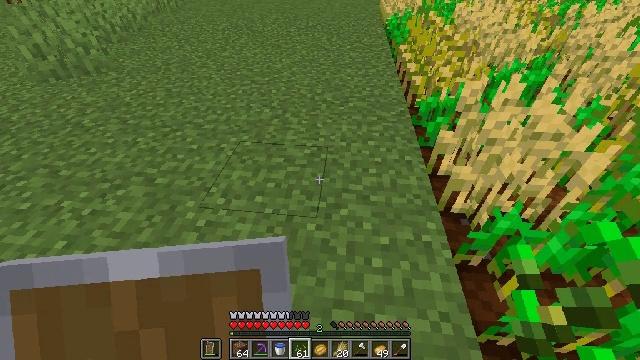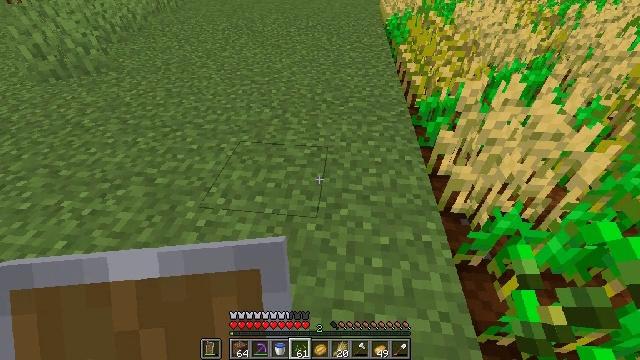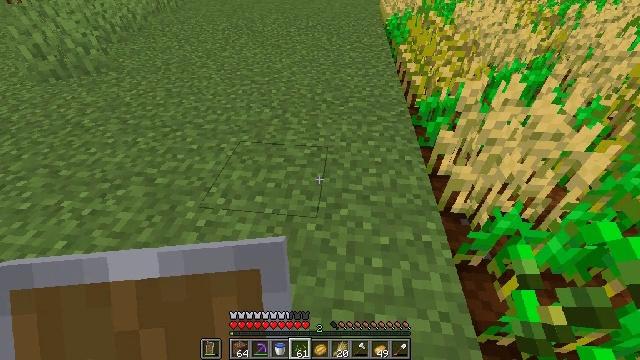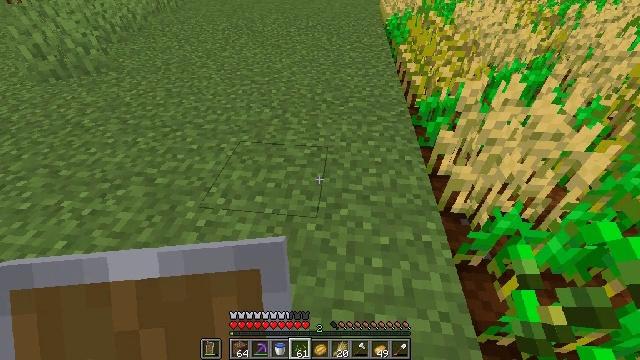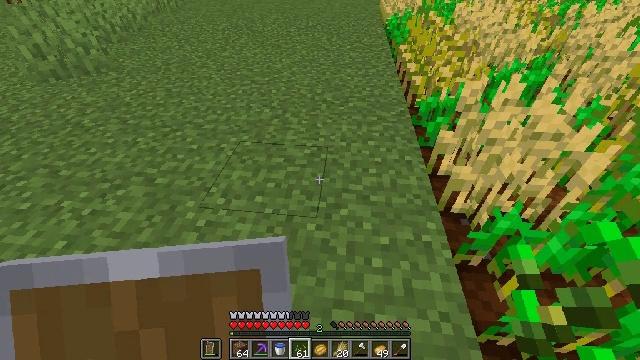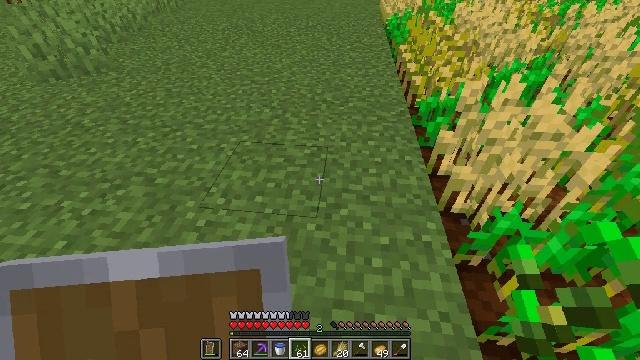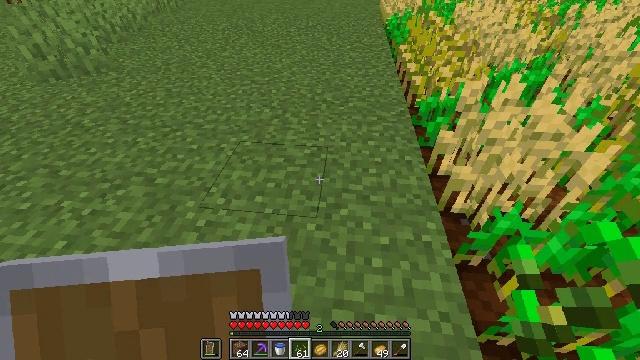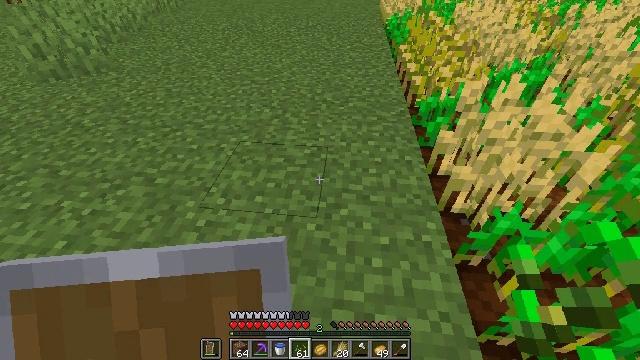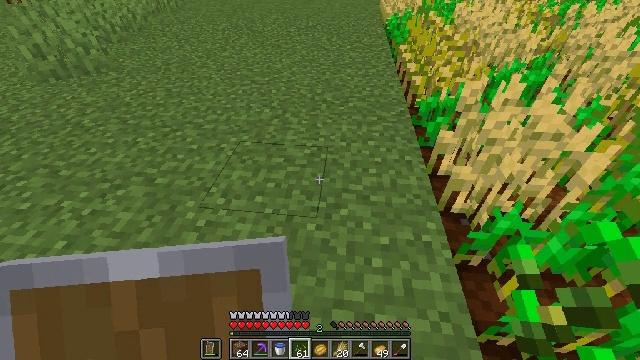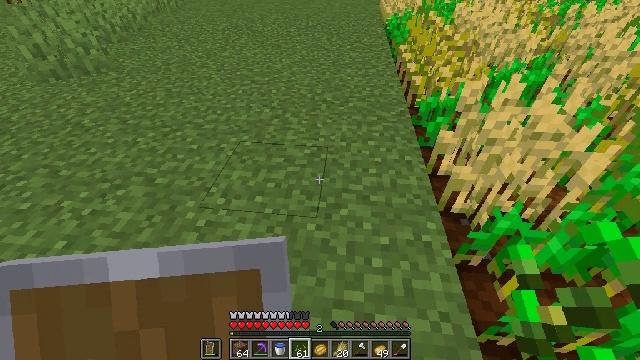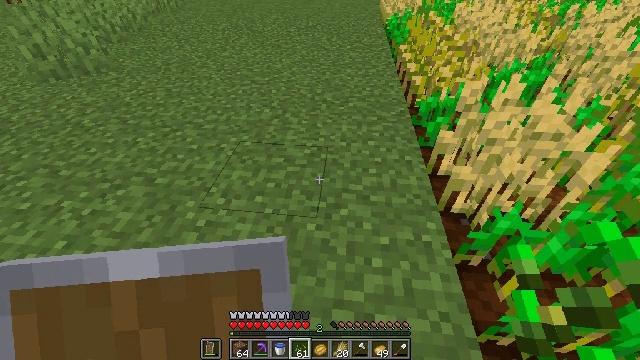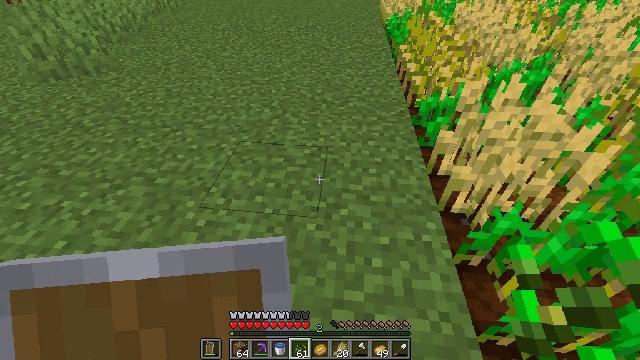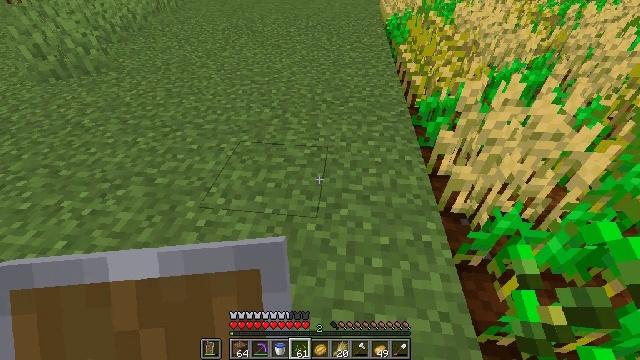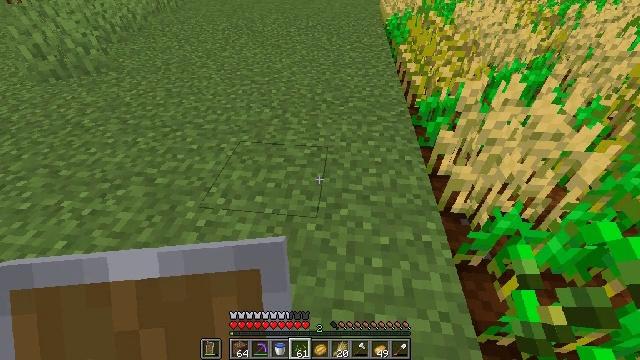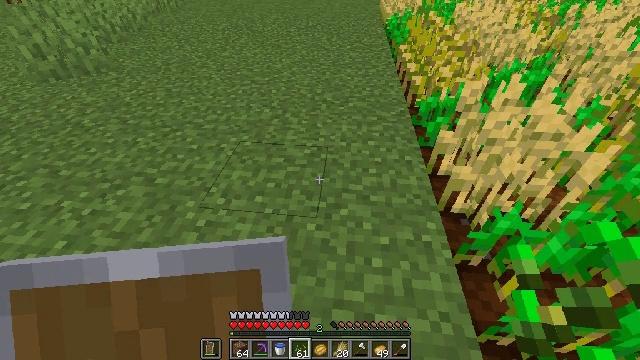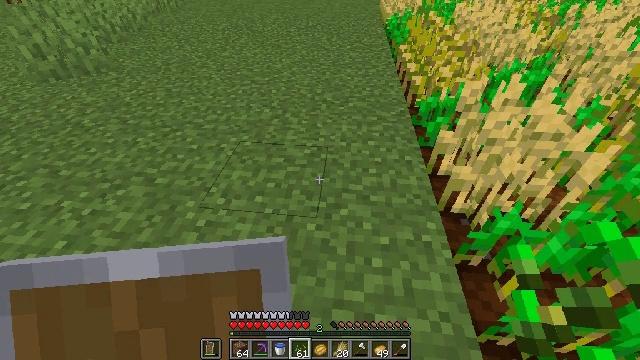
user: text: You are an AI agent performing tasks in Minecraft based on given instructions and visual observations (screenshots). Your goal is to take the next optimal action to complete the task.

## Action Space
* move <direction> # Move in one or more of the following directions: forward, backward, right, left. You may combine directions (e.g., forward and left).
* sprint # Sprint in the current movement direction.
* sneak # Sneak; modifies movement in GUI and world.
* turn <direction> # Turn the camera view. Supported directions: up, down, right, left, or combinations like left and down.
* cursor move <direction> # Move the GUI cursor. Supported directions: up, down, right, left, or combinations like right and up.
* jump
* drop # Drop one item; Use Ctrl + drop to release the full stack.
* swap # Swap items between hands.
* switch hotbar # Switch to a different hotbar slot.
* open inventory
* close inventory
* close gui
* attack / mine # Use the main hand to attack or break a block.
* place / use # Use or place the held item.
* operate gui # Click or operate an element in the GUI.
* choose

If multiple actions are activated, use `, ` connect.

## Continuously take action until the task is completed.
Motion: motion action
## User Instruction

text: Gather wheat by left-clicking on it.
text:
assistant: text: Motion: no_op
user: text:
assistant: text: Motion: no_op
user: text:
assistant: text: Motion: no_op
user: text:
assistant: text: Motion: no_op
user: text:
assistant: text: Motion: no_op
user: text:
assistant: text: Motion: no_op
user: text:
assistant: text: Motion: no_op
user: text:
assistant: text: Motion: no_op
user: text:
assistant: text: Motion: no_op
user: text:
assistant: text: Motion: no_op
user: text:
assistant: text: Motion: no_op
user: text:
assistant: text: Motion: no_op
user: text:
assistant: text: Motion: no_op
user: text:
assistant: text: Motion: no_op
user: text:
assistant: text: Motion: no_op
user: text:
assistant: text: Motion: no_op
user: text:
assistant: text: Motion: no_op
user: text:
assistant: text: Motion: no_op
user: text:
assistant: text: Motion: no_op
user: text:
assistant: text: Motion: no_op
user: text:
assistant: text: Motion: no_op
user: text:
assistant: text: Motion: no_op
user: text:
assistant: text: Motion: no_op
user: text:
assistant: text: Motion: no_op
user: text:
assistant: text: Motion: no_op
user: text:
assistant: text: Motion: no_op
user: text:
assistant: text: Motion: no_op
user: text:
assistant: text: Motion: no_op
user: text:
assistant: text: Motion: no_op
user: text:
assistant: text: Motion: no_op